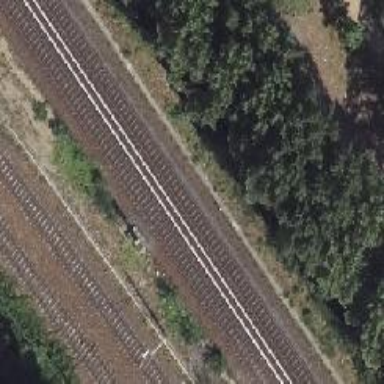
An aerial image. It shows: Railway signal.